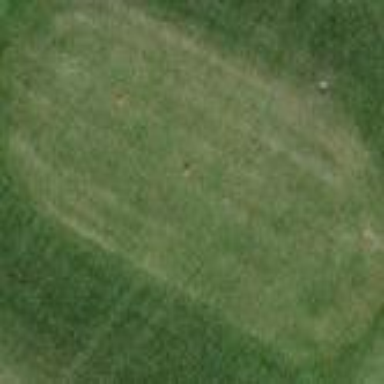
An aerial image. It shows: Golf tee.